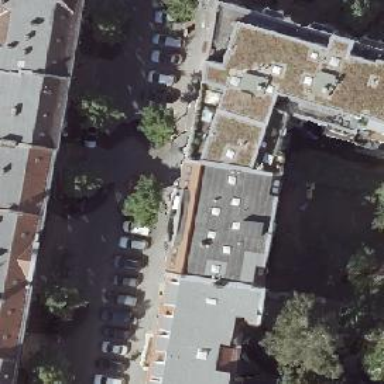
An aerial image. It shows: Building consisting of apartments with double saltbox roof shape.